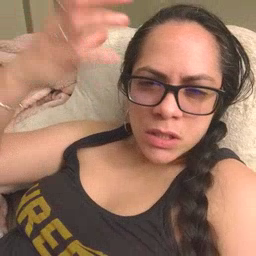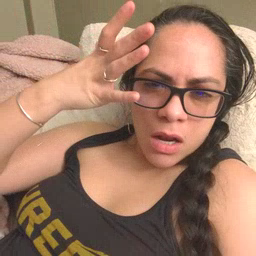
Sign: sun